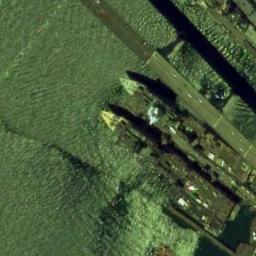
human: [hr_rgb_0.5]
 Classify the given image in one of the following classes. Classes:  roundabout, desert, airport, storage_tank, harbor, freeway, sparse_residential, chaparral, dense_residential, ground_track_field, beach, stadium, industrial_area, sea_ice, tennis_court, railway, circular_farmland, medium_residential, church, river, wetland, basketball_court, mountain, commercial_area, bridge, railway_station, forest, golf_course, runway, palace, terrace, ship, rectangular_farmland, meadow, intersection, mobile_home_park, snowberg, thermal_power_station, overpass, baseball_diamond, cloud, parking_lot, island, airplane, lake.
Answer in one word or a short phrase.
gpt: ship